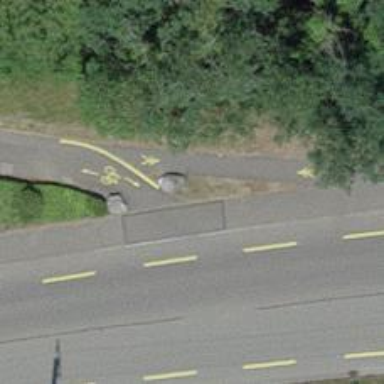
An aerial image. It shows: Asphalt cycleway.